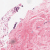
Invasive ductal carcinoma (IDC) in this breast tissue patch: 0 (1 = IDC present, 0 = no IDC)